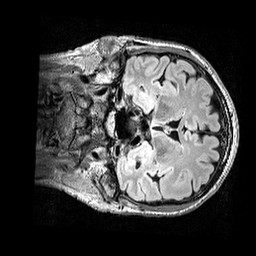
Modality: FLAIR
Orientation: coronal
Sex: male
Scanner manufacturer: siemens
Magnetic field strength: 3 T
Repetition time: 5 s
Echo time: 0.395 s